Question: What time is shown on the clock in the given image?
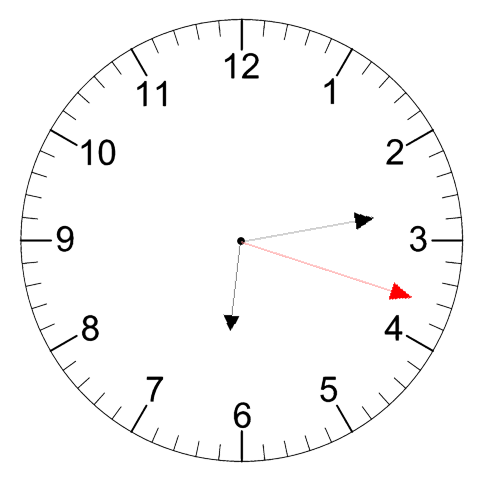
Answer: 06:13:18